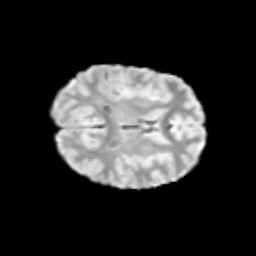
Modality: T2w
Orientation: axial
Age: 11
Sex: male
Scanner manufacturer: siemens
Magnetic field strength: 3 T
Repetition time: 3.8 s
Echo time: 0.07 s